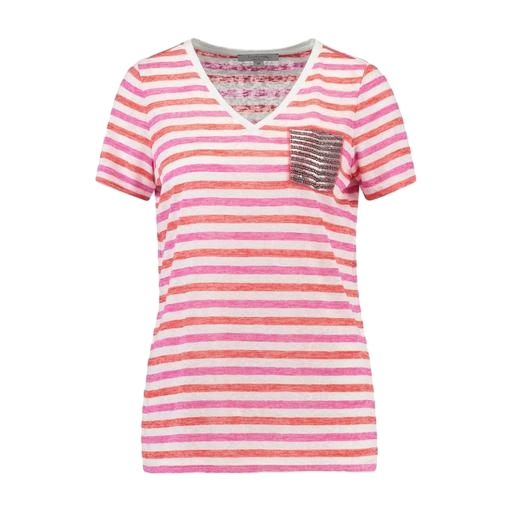
pink striped shortsleeved t-shirt, multicolor ella v neck pocket jersey tee, multicolor v-neck top only macy, white background